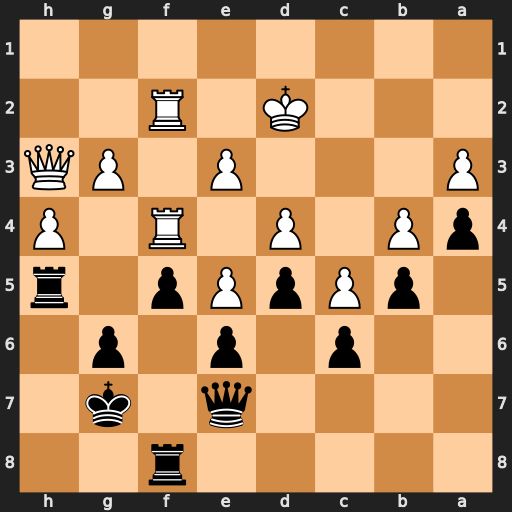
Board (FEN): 5r2/4q1k1/2p1p1p1/1pPpPp1r/pP1P1R1P/P3P1PQ/3K1R2/8
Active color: b
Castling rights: -
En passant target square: -
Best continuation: g5 g4 Rxh4 gxf5 gxf4 f6+ Rxf6 exf6+ Qxf6